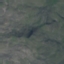
Land use / land cover class: HerbaceousVegetation